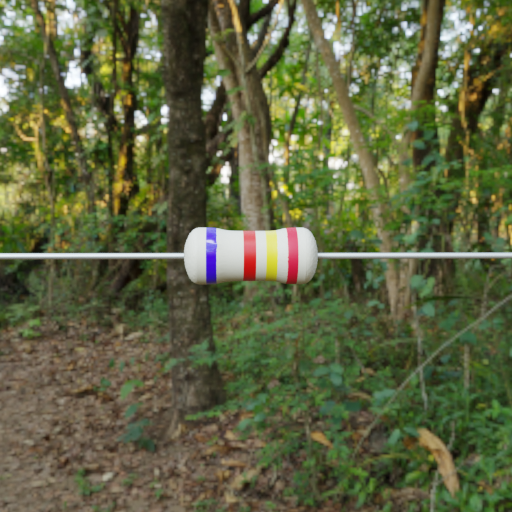
Resistor colour bands (in order): blue, red, yellow, red